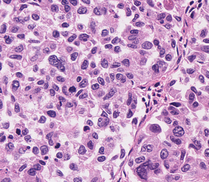
Tumor epithelial tissue: yes
Tumor-associated stroma tissue: yes
Normal tissue: no